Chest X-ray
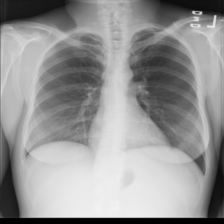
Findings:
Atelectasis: negative
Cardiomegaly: negative
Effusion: negative
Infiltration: negative
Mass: negative
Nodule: negative
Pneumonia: negative
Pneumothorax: negative
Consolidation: negative
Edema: negative
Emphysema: negative
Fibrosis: negative
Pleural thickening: negative
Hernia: negative